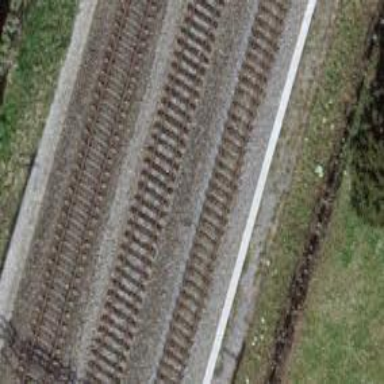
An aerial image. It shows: Single-track electrified railway with contact line.